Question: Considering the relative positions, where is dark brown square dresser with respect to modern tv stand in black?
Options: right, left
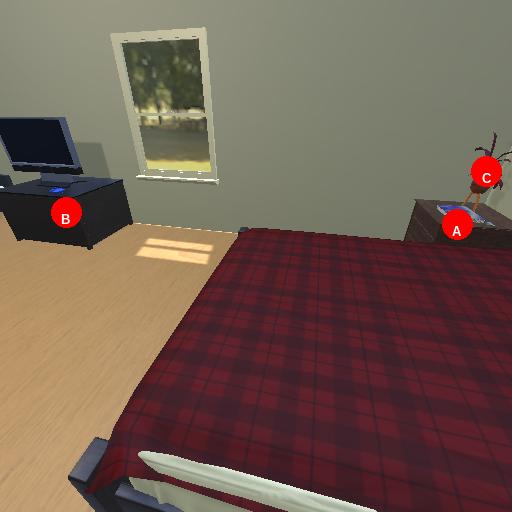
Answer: right